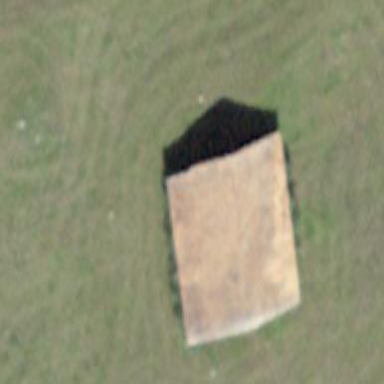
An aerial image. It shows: Barn.